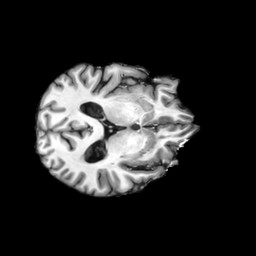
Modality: T1w
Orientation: axial
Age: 60
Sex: male
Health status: ill